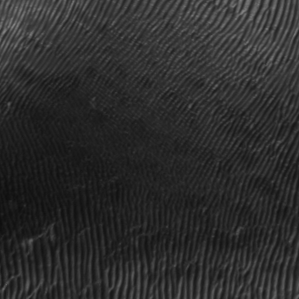
Label: frost